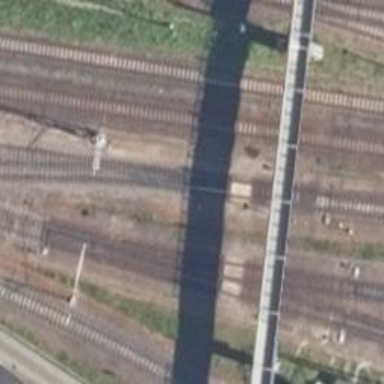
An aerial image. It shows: Railway switch.